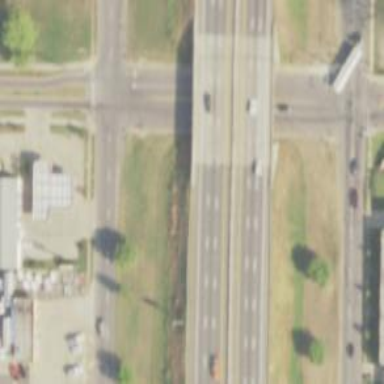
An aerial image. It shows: Beam bridge on motorway.